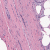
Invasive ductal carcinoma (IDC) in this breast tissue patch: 1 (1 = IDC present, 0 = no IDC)